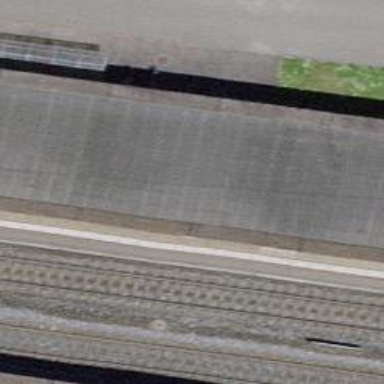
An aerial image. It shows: Halt on the railway.